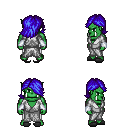
a pixel art fantasy rpg character, male body template, orc, green skin, white robe, white pants, blue swoop hairstyle, white cloth bracers, gray slippers, four views (front, back, left, right), 2x2 character sprite sheet, small pixel art, hard edges, no anti-aliasing